Question: I know Polymorphism can be static or dynamic.
1. static Polymorphism Function overloading Operator overloading
2. Dynamic Polymorphism

But my question is I am unable to find this two type in msdn documentation
<URL>
why they are not describing this two type(static and dynamic Polymorphism)
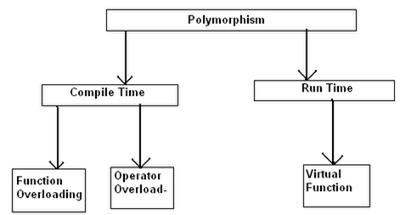
Answer: The view expressed in your question, that polymorphism is either static or dynamic, is just a single point of view. Another point of view is that polymorphism means what you refer to as dynamic polymorphism.
That other point of view is also perfectly valid. And it appears that is the point of view taken by the authors of the MSDN topic to which you refer.
For what it is worth, some authors refer to another type of polymorphism, namely parametric polymorphism, to describe generic programming. These are all just different points of view. However, dynamic polymorphism has primacy in object-oriented programming and it is very common for authors to regard polymorphism as referring to dynamic polymorphism, a.k.a. subtype polymorphism.